Question: I am using javascript to add a red glow using CSS box-shadow to form fields that are incorrectly filled. I am running into a problem with my file input field, in Firefox the glow extends around the browse button and I am also unable to remove the default border.
Is there a way to achieve this with CSS?
Thanks.
Here is an example -

'''
<input type='file' id='userfile' name='userfile' maxlength='80' class='form-input'/>
'''
'''
.field-error { -webkit-box-shadow: 1px 1px 5px 5px #ff0000; -moz-box-shadow: 1px 1px 5px 5px #ff0000; box-shadow: 1px 1px 5px 5px #ff0000; border: none; }
'''
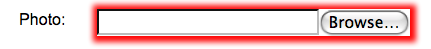
Answer: Though this is not a standard way to achieve this, but you a kind of create a div around the file element give a box shadow to a div and use width to get around this, but again this will work only for firefox, since chrome has a different way of presenting the file upload element.
for example something like <URL>